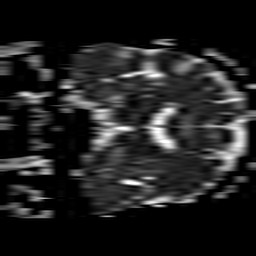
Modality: ADC
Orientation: coronal
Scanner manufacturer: philips
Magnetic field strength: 1.5 T
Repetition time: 3.266 s
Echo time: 0.06899 s